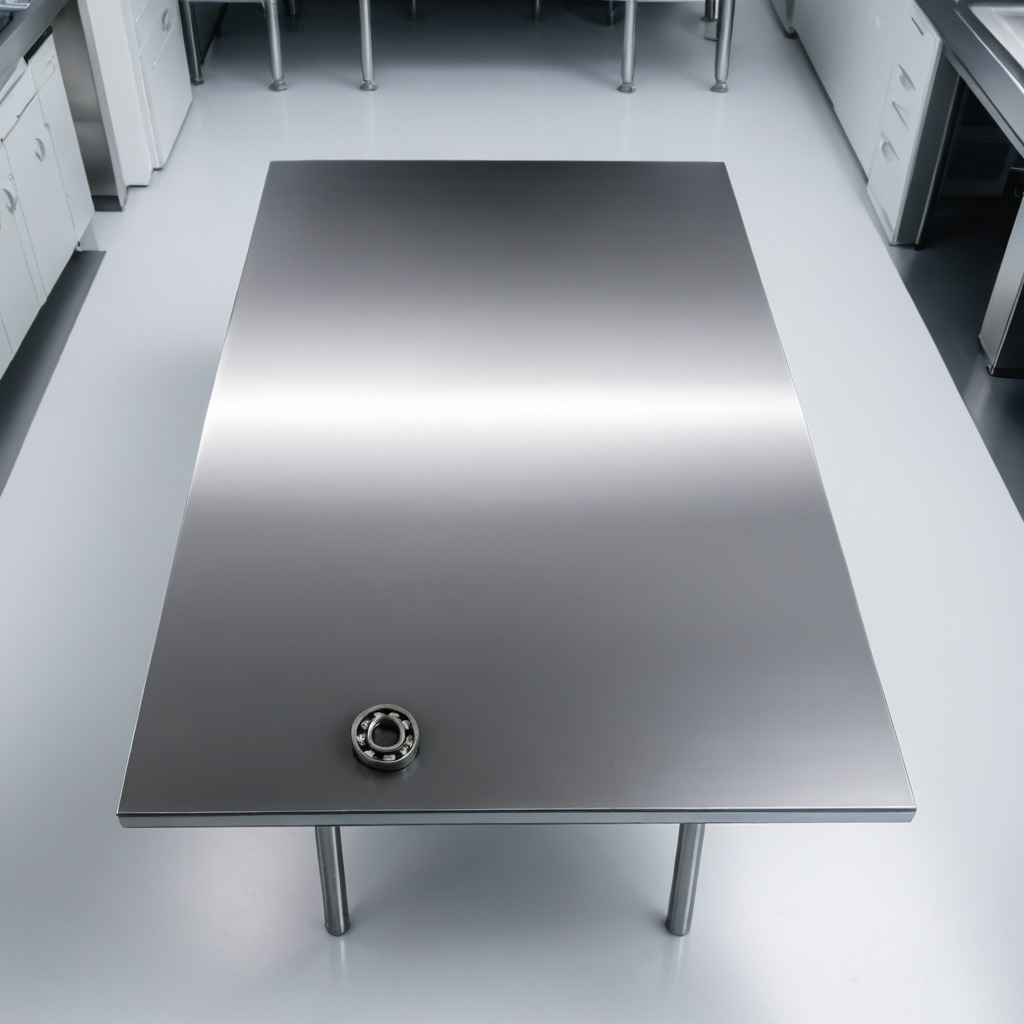
A metal ball bearing is lying on a stainless steel table in a high-end prototyping lab.